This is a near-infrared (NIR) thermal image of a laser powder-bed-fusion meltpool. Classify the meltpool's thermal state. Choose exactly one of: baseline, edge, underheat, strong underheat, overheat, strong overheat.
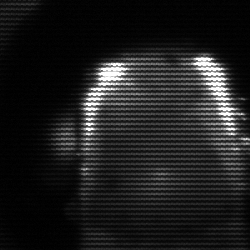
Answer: baseline